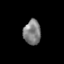
Tissue: skin
Cell type: Epithelial cells
Senescence score: 0.168
Nuclear area (px): 414
Mean DAPI intensity: 128.633